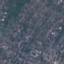
Label: Residential